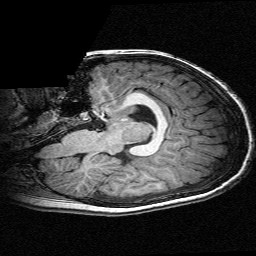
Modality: T1w
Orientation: sagittal
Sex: female